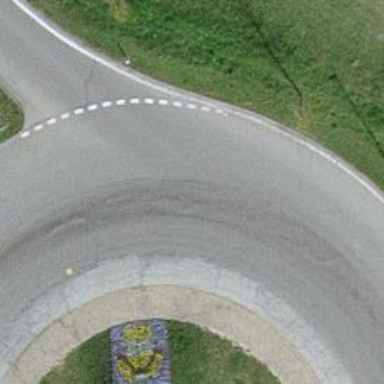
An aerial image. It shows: Secondary road around roundabout.